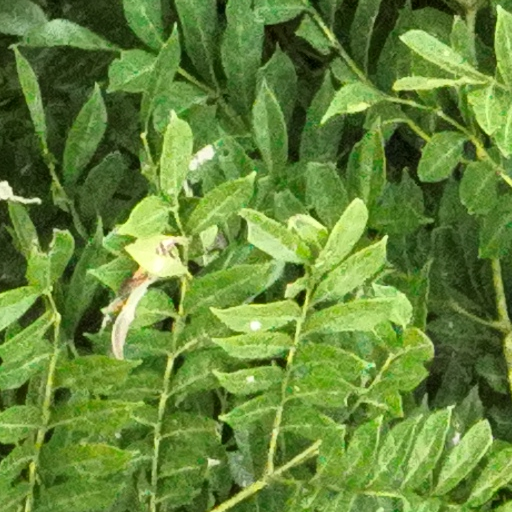
Species: Jacaranda copaia
GBIF accepted scientific name: Jacaranda copaia
Crown area (m\u00b2): 143.252